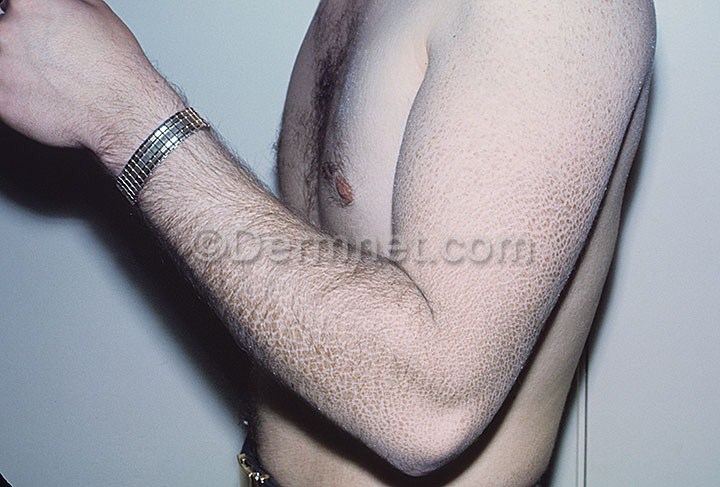
Disease: Atopic Dermatitis Photos